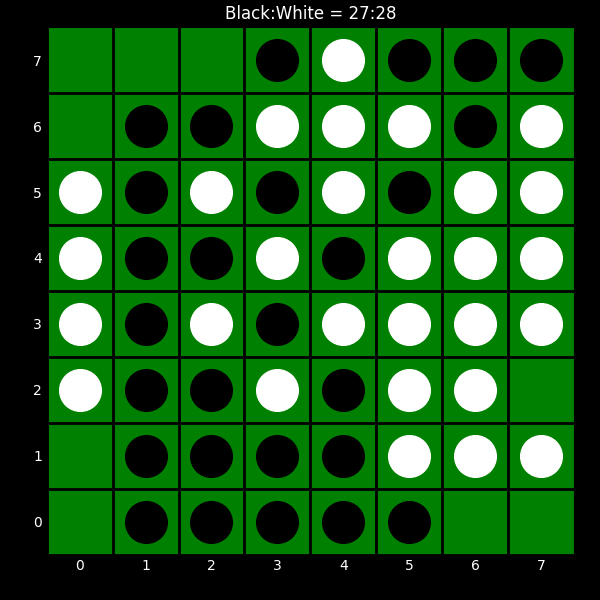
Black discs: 27
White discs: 28